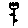
Label: flower